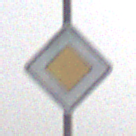
Verkehrszeichen: Vorfahrtsstrasse
Umgebung: Outdoor, Nature
Tageszeit: MorningAfternoon
Wetter: PartlyCloudy
Licht: Natural
Jahreszeit: NotSpecified
Kontrast: MediumContrast